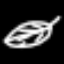
Label: leaf